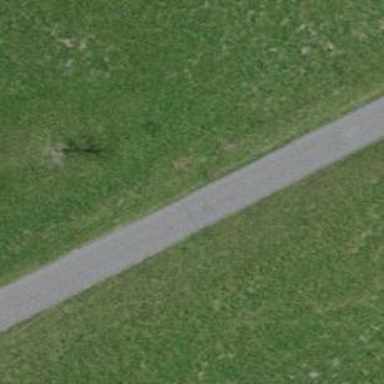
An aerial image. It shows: Unclassified road with asphalt surface.